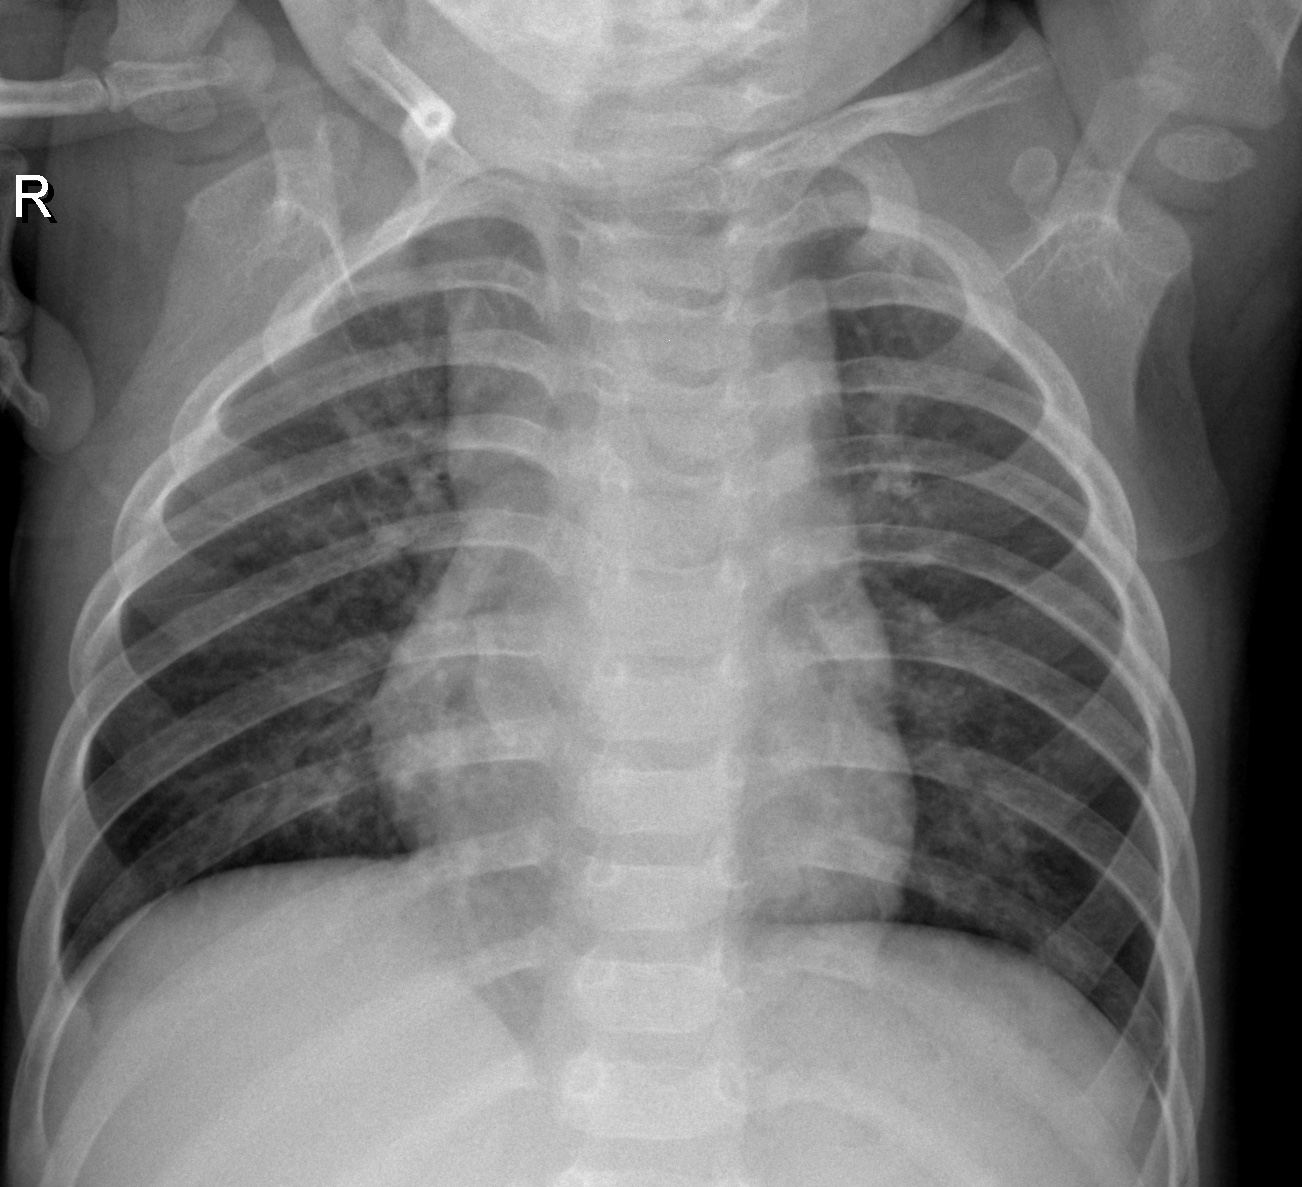
Diagnosis: NORMAL